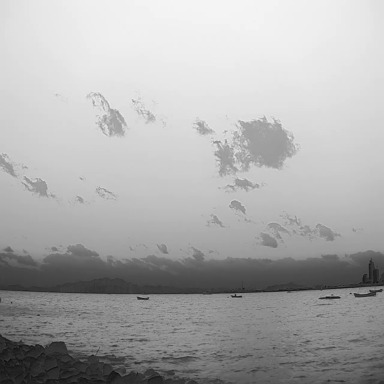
There are four bulk_carriers in the infrared image.